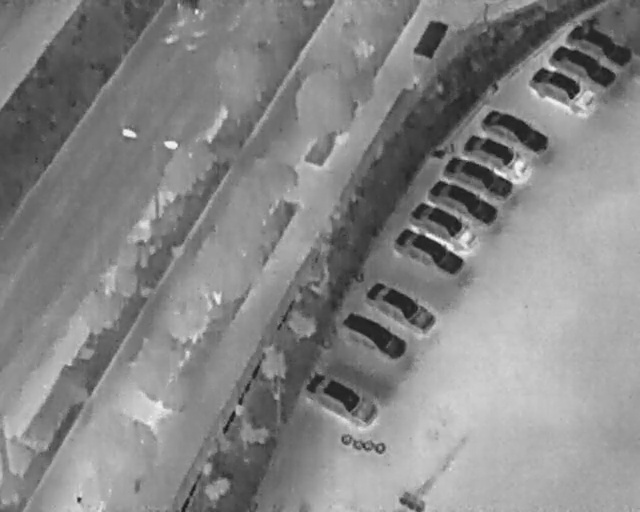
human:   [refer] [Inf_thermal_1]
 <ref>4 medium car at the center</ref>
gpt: <box>[[56, 58, 60, 72, 30], [60, 52, 65, 67, 30], [64, 42, 69, 56, 30], [67, 36, 71, 50, 30]]</box>

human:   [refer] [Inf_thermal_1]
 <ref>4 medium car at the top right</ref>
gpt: <box>[[78, 18, 82, 32, 27], [85, 10, 90, 24, 27], [88, 5, 93, 19, 27], [91, 1, 95, 15, 27]]</box>

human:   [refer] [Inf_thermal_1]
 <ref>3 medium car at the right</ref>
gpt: <box>[[70, 32, 74, 46, 30], [72, 27, 77, 42, 28], [75, 23, 79, 37, 24]]</box>